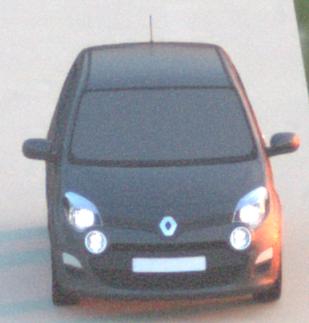
Make: Renault
Model: Twingo 1.2 LEV 16V 75
Detailed model: Twingo (II)
Model produced from: 2012/01
Model produced until: 2014/07
Doors: 3
Color: gray
Road condition: dry road
Daytime: sunrise or sunset
Contrast: medium contrast